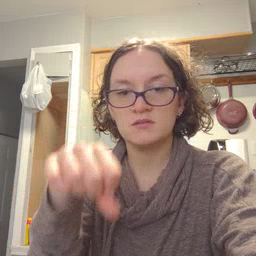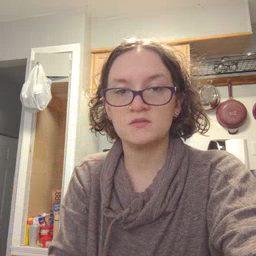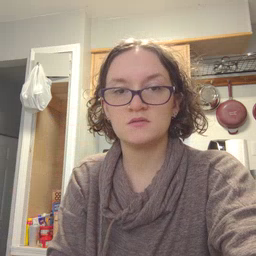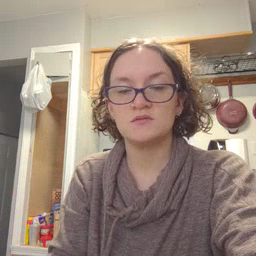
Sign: yes